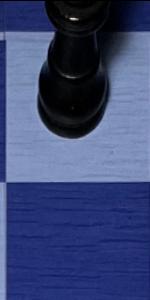
Label: Empty